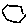
Label: hexagon